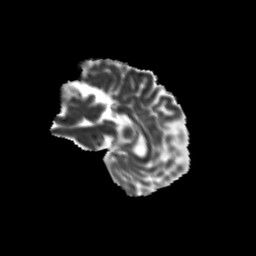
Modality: MD
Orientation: sagittal
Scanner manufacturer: siemens
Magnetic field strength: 3 T
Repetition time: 9.2 s
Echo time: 0.084 s